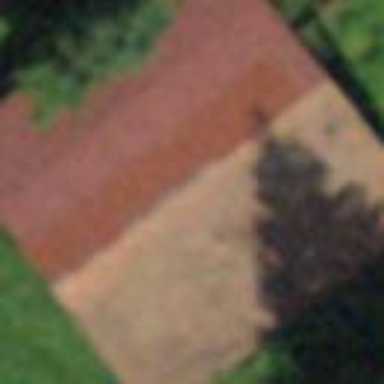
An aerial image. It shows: Barn.